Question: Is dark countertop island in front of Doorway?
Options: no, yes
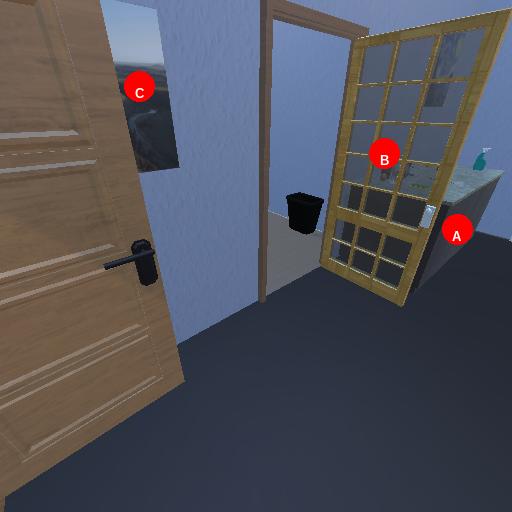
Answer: no